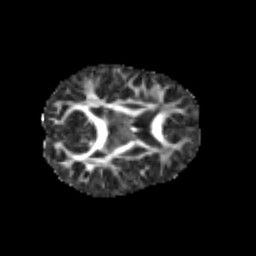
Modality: FA
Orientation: axial
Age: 6
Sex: female
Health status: healthy